Aerial crown-view tile of a tropical tree (Barro Colorado Island, Panama), acquired 20241014:
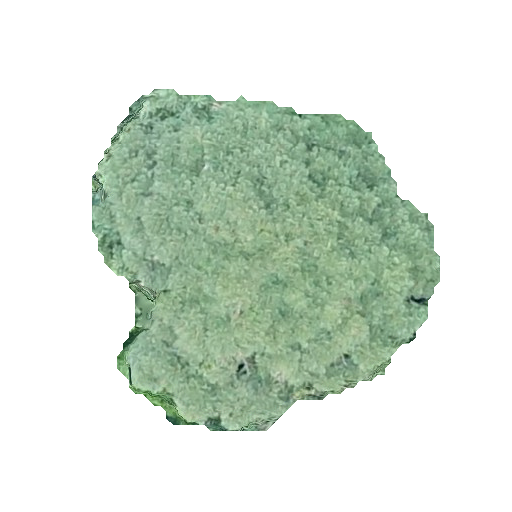
Species: Jacaranda copaia
GBIF accepted scientific name: Jacaranda copaia
Crown area: 135.667 m²